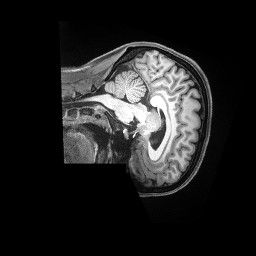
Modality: T1w
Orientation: sagittal
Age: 32
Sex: female
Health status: ill
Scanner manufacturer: siemens
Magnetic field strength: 3 T
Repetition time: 2.5 s
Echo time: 0.00181 s